Question: Given the following four-coloring problem graph, where part of the region has been pre-colored, how many coloring combinations are there for the remaining region?
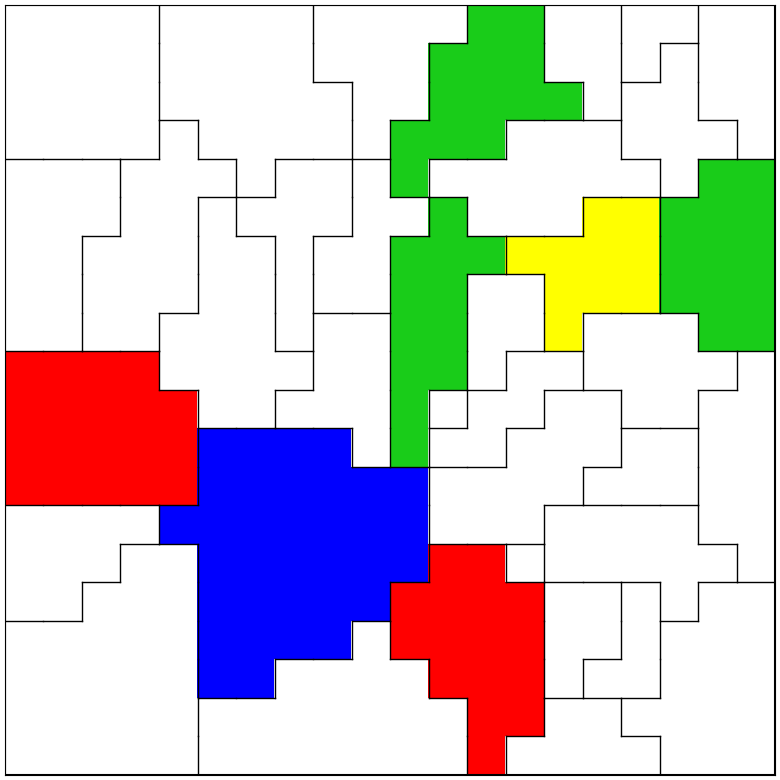
Answer: 501120